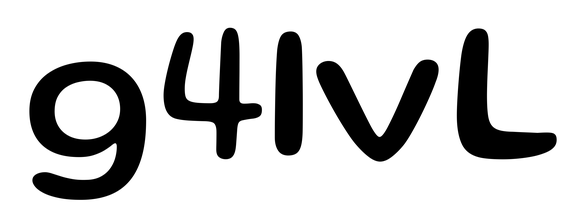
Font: Gluten_Regular